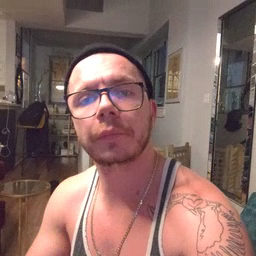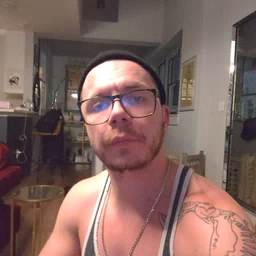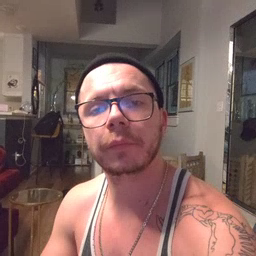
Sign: happy